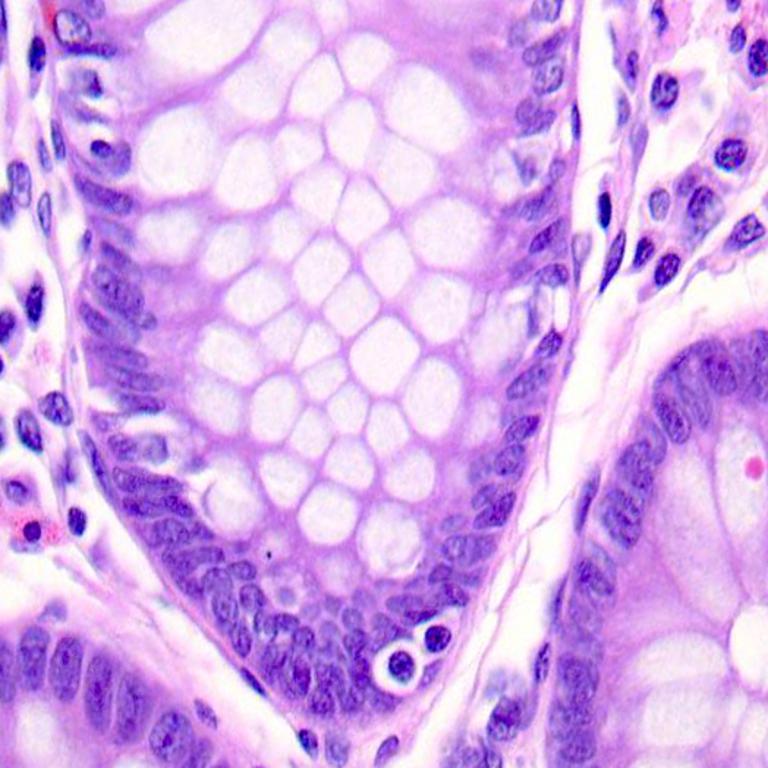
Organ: colon
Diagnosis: benign